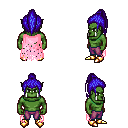
a pixel art fantasy rpg character, male body template, orc, green skin, pink tattered cape, magenta pants, blue long topknot hairstyle, gold boots, four views (front, back, left, right), 2x2 character sprite sheet, small pixel art, hard edges, no anti-aliasing